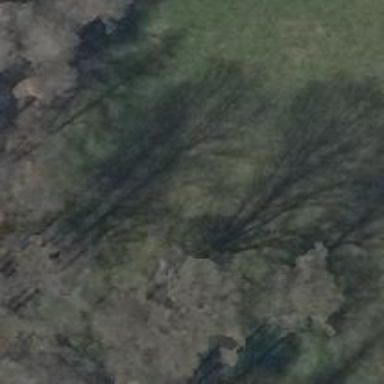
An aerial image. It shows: Deciduous broadleaved woodland.